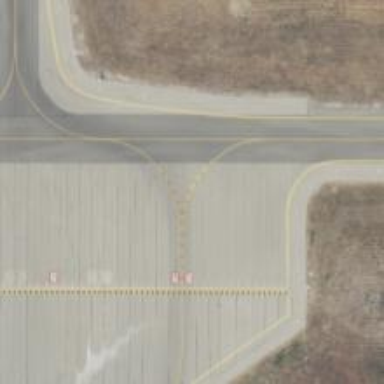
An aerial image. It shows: Image of taxiway at airport.